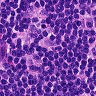
Metastatic tissue present: no